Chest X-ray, PA view. Patient: 46 years old, sex F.
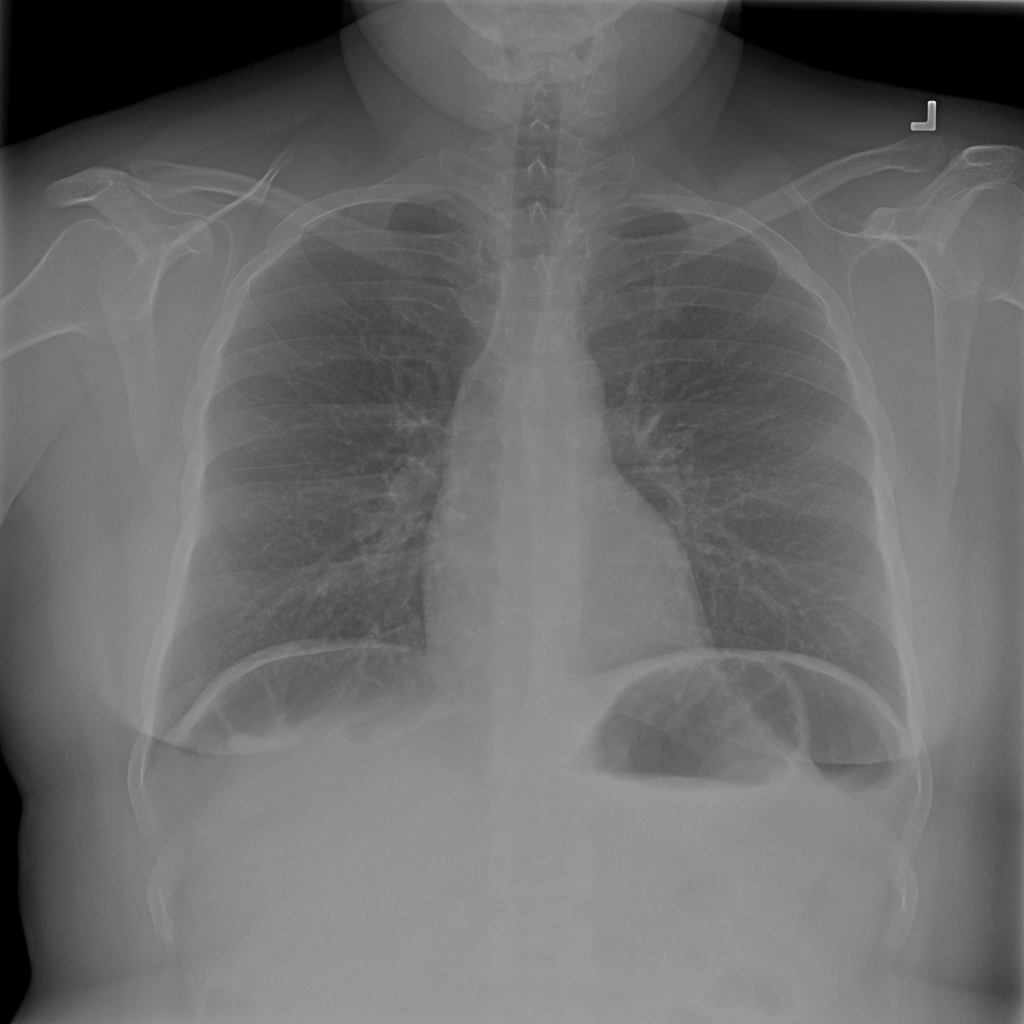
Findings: No Finding